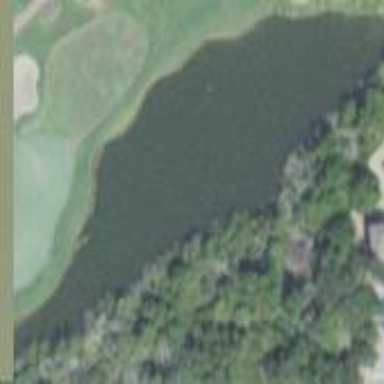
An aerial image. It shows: Water hazard on golf course. The hazard is natural water feature.